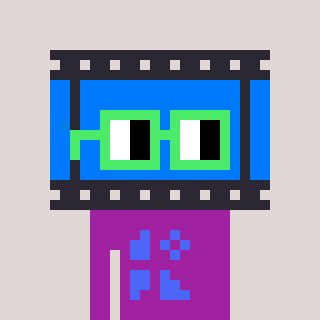
a pixel art character with square light green glasses, a film strip-shaped head and a magenta-colored body on a warm background